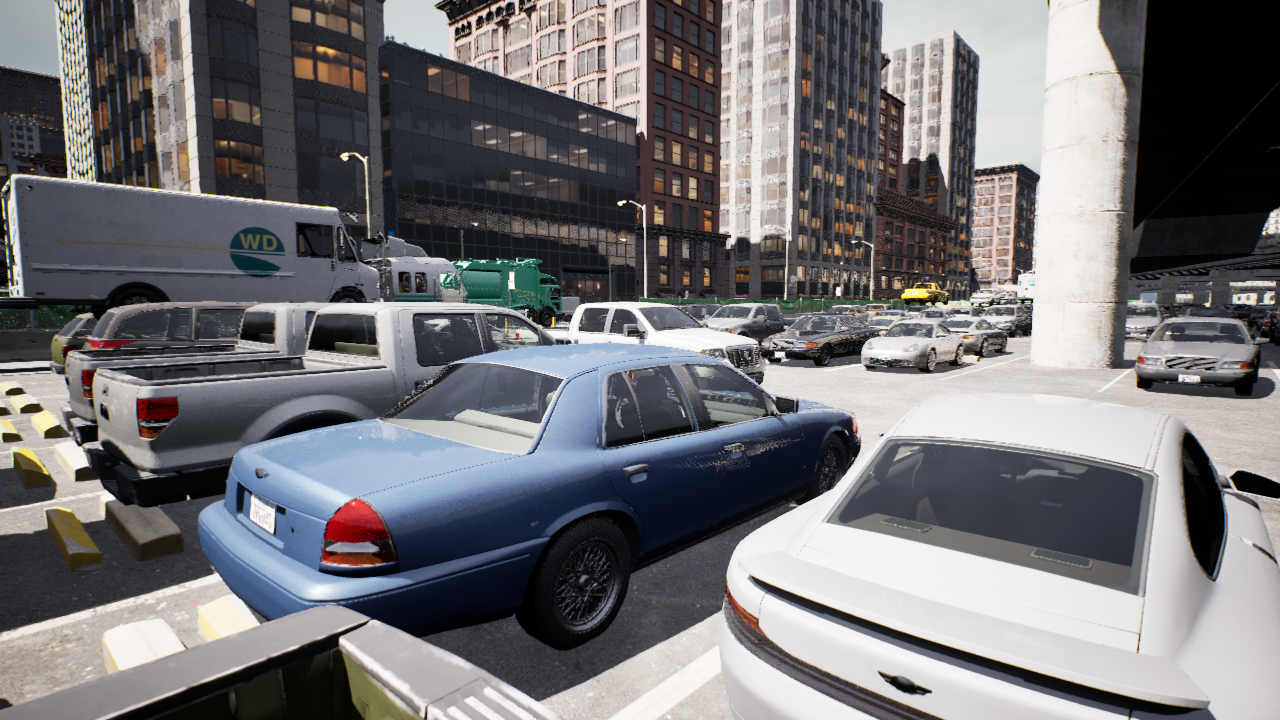
Venue: arterial
Lighting: clear day
Vehicle rig: pickup